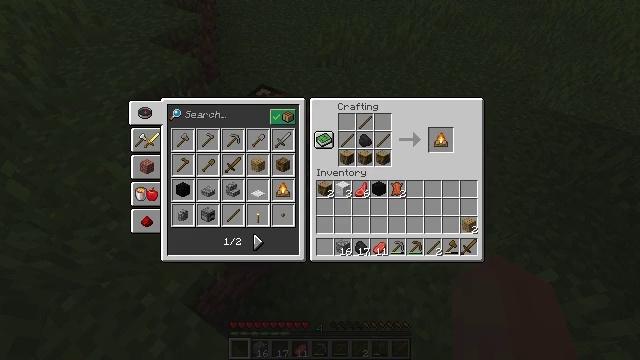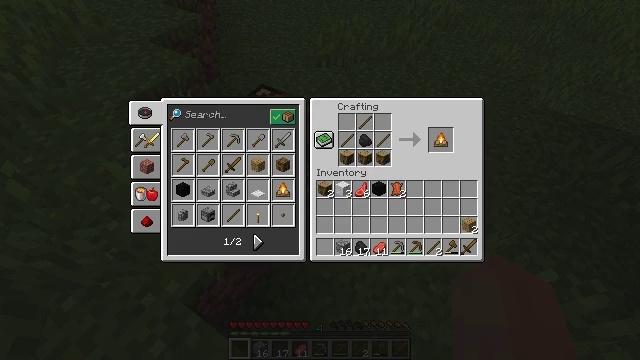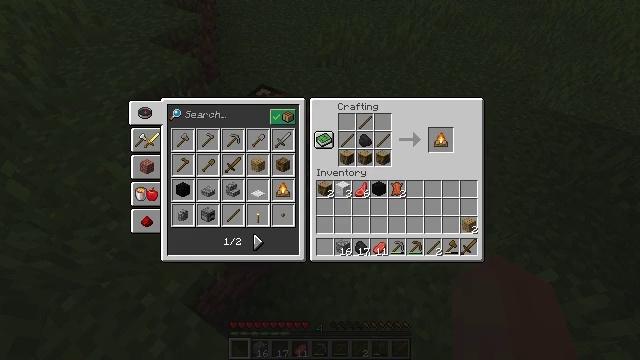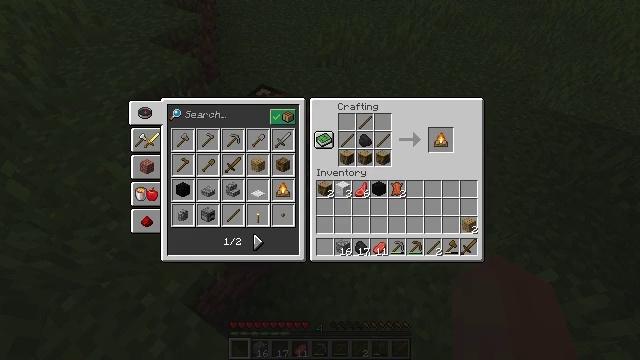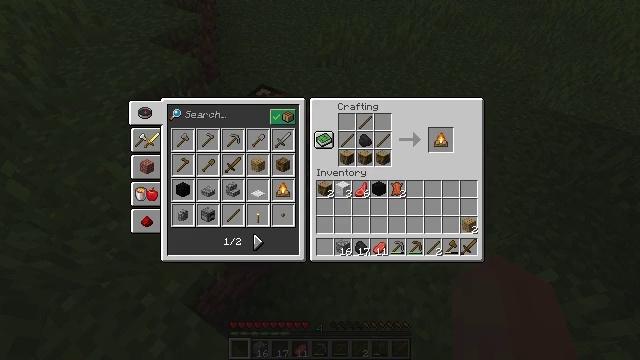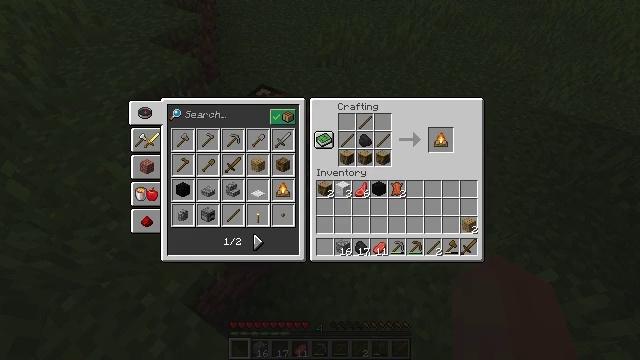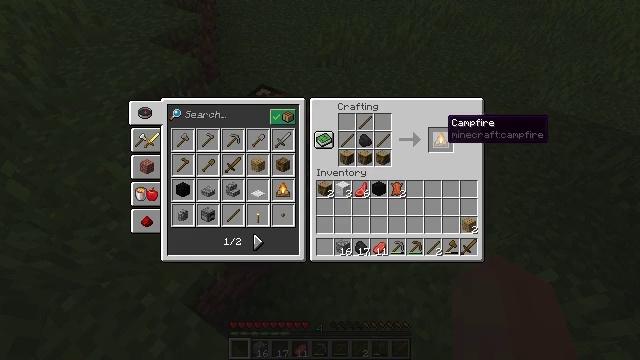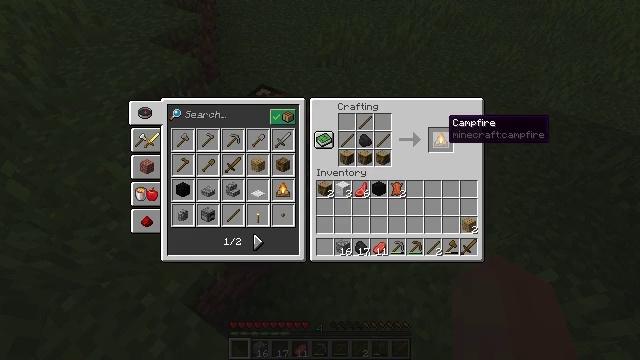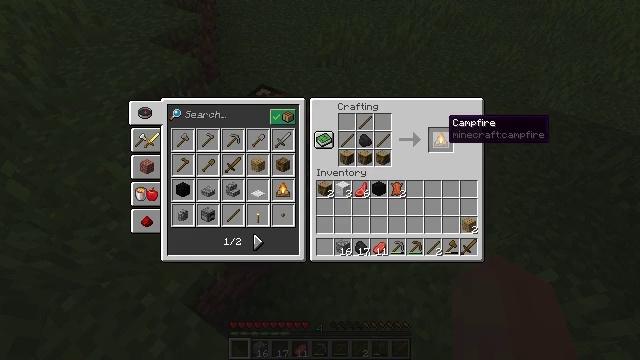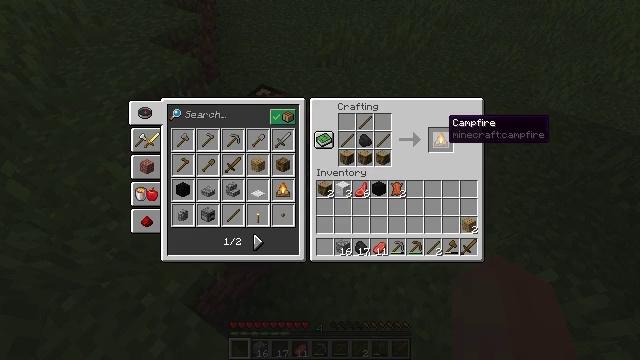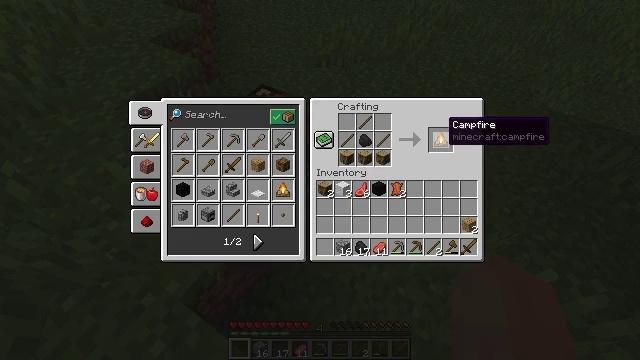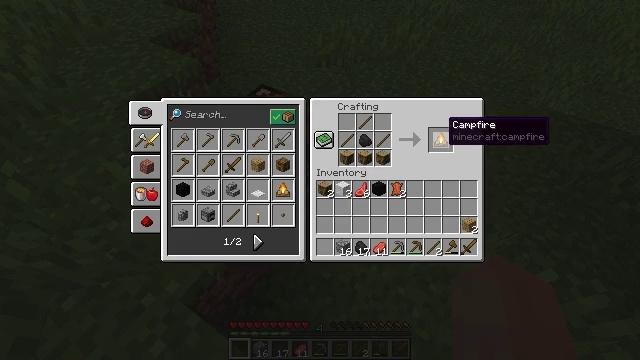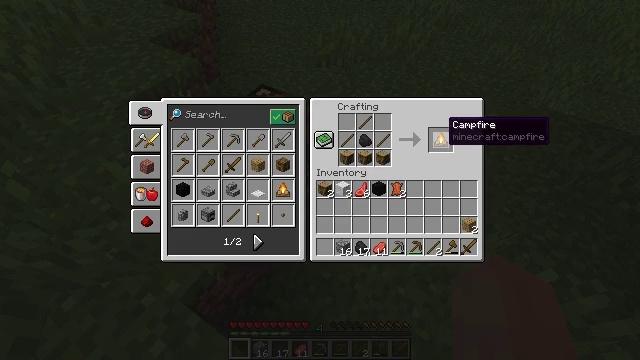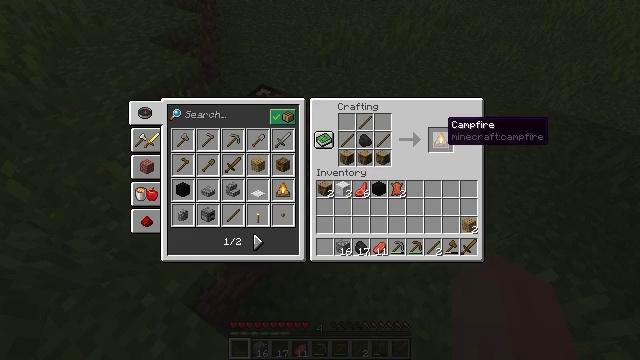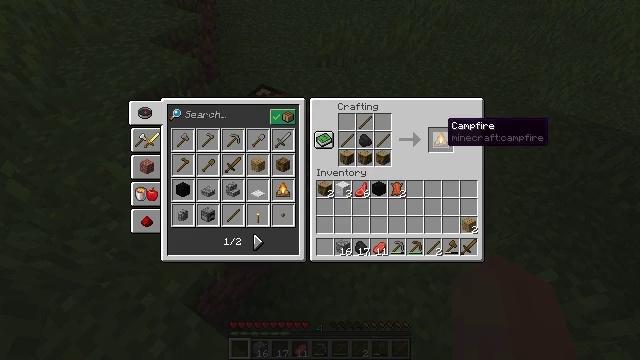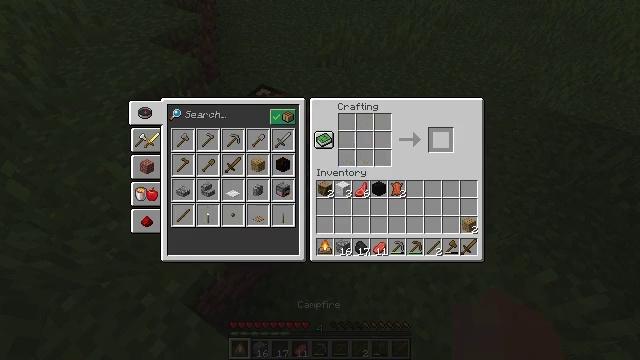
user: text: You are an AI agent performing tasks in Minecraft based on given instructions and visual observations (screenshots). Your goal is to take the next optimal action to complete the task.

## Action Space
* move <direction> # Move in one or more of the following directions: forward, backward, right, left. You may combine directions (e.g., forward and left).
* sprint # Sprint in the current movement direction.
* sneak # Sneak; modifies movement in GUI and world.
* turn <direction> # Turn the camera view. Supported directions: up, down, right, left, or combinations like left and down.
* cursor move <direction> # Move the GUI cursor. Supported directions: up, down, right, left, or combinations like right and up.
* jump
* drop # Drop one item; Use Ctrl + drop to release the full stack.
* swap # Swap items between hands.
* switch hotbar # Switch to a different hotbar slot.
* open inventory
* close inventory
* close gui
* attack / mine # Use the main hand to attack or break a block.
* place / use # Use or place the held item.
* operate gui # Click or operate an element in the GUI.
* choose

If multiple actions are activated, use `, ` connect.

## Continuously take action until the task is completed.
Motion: motion action
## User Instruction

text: Combine materials to craft a campfire.
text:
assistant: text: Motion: no_op
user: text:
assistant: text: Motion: no_op
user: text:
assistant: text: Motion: no_op
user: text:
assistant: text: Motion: no_op
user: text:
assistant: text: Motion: no_op
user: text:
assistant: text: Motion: no_op
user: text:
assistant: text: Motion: sneak
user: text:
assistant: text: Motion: sneak
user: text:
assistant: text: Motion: sneak
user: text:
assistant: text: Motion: sneak
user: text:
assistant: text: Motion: sneak
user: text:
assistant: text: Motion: sneak
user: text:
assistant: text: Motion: sneak
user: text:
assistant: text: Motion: sneak
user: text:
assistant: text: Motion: sneak, operate gui
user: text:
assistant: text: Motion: sneak, operate gui
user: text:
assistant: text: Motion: sneak
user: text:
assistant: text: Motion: no_op
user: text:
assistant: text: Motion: no_op
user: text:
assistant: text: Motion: no_op